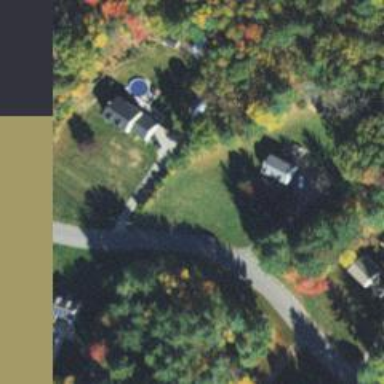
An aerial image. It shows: Driveway.